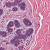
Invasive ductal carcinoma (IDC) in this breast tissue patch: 0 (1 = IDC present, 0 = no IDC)